Aerial crown-view tile of a tropical tree (Barro Colorado Island, Panama), acquired 20240813:
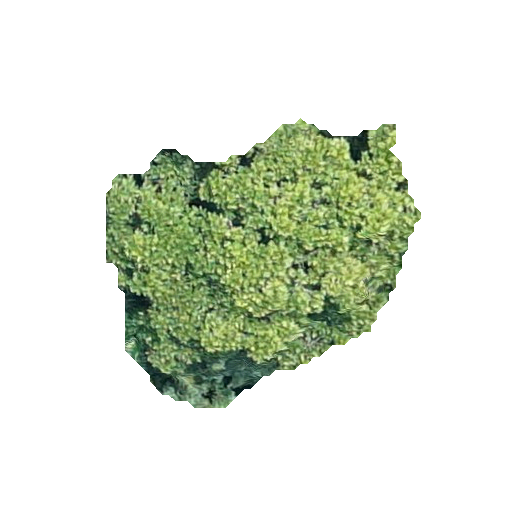
Species: Anacardium excelsum
GBIF accepted scientific name: Anacardium excelsum
Crown area: 95.413 m²